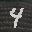
Label: 4